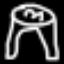
Label: pants